Question: I'm working on a windows application using C# with multithreading and form method invoking features. Here are the screens and code

As you can see, my form has two buttons and a listview. On click of each button, a set of 100 items are added to the listview. These are added using a separate thread. Here is the form code
'''
private void btnTest1_Click(object sender, EventArgs e)
{
LogWriter.Log("Test1 click started");
if (this.t != null && this.t.IsAlive)
{
this.t.Abort();
LogWriter.Log("Thread aborted in test1 click");
}
this.testComponent.InitialValue = 1;
this.t = new Thread(this.ts);
LogWriter.Log("New thread started in test1 click");
this.t.Start();
}
private void btnTest2_Click(object sender, EventArgs e)
{
LogWriter.Log("Test2 click started");
if (this.t != null && this.t.IsAlive)
{
LogWriter.Log("Thread aborted in test2 click");
this.t.Abort();
}
this.testComponent.InitialValue = 4000;
this.t = new Thread(this.ts);
LogWriter.Log("New thread started in test2 click");
this.t.Start();
}
internal void AddToList(ListViewItem listItem)
{
this.Invoke((MethodInvoker)delegate
{
this.listView1.Items.Add(listItem);
LogWriter.Log("Added " + listItem.Text);
});
}
private void Form1_Load(object sender, EventArgs e)
{
LogWriter.ClearLog();
this.testComponent = new TestComponent();
this.ts = new ThreadStart(this.testComponent.DoSomething);
this.t = new Thread(ts);
}
'''
Here is the TestComponent class
'''
internal class TestComponent
{
public int InitialValue { get; set; }
public void DoSomething()
{
for (int i = this.InitialValue; i <= InitialValue + 100; i++)
{
ListViewItem listItem = new ListViewItem();
listItem.Text = i.ToString();
Program.AppForm1.AddToList(listItem);
}
}
}
'''
And the LogWriter just logs the events to a text file.
Here the concept is, as soon as user clicks on Test1 button, set of items are added to list. Even while the items are being added, user can click on Test2 button, which will stop current addition of items and will start addition of new set of items.
As im adding items to listview from a separate thread, I am using Invoke method. So when I click Test1 and Test2 buttons one after the other, I'm getting the following result in the log.
'''
2014-01-08 21:29:12.764 - Test1 click started
2014-01-08 21:29:12.778 - New thread started in test1 click
2014-01-08 21:29:12.788 - Added 1
2014-01-08 21:29:12.791 - Added 2
2014-01-08 21:29:12.796 - Added 3
2014-01-08 21:29:12.802 - Added 4
2014-01-08 21:29:13.127 - Test2 click started
2014-01-08 21:29:13.129 - Thread aborted in test2 click
2014-01-08 21:29:13.149 - New thread started in test2 click
2014-01-08 21:29:13.154 - Added 5
2014-01-08 21:29:13.157 - Added 4000
2014-01-08 21:29:13.160 - Added 4001
2014-01-08 21:29:13.163 - Added 4002
2014-01-08 21:29:13.166 - Added 4003
'''
As you can see from the above log, "Added 5" should not be logged because the entry above it says "thread is aborted and a new thread is started". Now my question is,
how do I stop the execution of the invoke when the caller thread is aborted OR
how to wait until the invoke method is executed and then start a new thread.
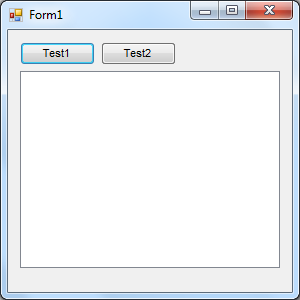
Answer: You can't. When you're aborting the other thread that thread has already sent a message to the message queue stating that an item should be added. What happens to the thread after that won't stop the message.
It's also a very bad idea to use 'Thread.Abort' in general. The idea of having an exception thrown at is hard to work with. So many code blocks get hard to reason about in such situations. I would recommend that you use something like a 'CancellationToken' instead to perform the cancellation. This ensures that the cancellation can only happen at certain points in time at which you know that it's to stop executing.